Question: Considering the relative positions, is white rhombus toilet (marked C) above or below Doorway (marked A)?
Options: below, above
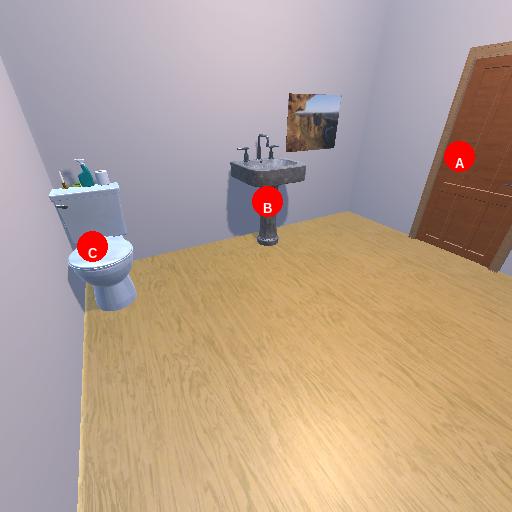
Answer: below